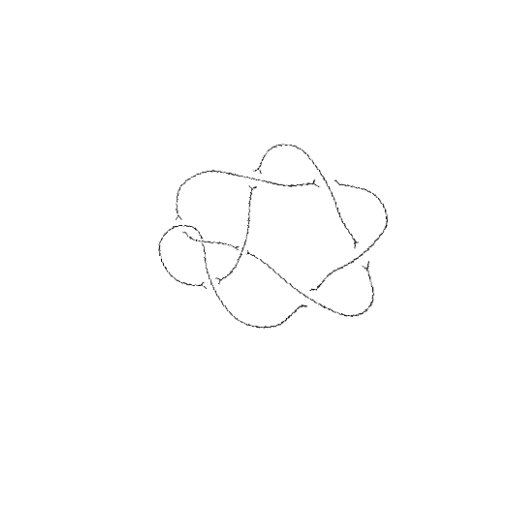
Crossing number: 8